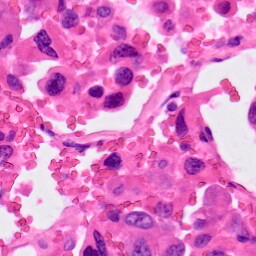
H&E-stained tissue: Lung